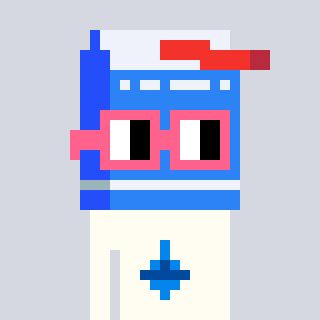
a pixel art character with square pink glasses, a milk-shaped head and a grayscale-colored body on a cool background